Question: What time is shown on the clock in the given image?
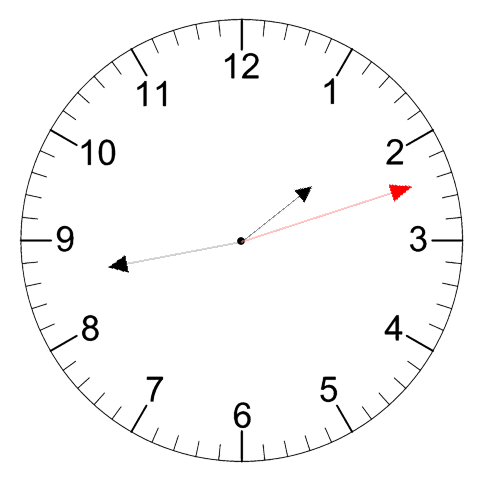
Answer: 01:43:12